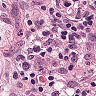
Metastatic tissue present: yes